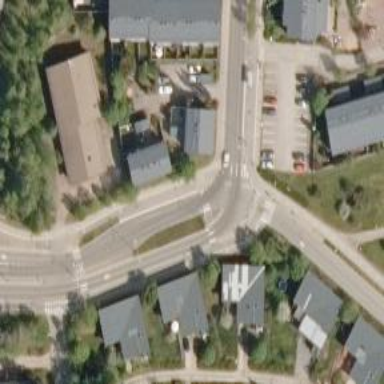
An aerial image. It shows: Asphalt footway.